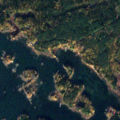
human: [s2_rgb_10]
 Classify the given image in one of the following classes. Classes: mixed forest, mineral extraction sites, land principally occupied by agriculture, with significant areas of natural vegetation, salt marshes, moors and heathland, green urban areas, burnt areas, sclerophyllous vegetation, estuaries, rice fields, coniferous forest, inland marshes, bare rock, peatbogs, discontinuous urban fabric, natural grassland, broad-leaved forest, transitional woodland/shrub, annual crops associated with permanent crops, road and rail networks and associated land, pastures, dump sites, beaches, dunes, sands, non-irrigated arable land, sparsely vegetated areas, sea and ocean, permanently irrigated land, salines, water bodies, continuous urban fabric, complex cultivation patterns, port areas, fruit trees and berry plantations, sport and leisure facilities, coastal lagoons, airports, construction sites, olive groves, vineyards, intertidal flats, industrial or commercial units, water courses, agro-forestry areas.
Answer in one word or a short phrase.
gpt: coniferous forest, mixed forest, sea and ocean